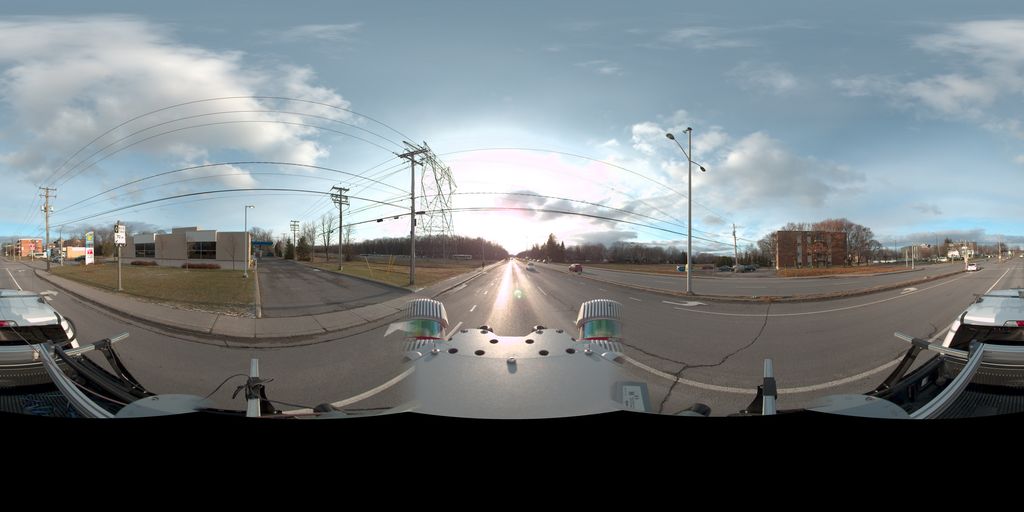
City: quebec_city